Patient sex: F
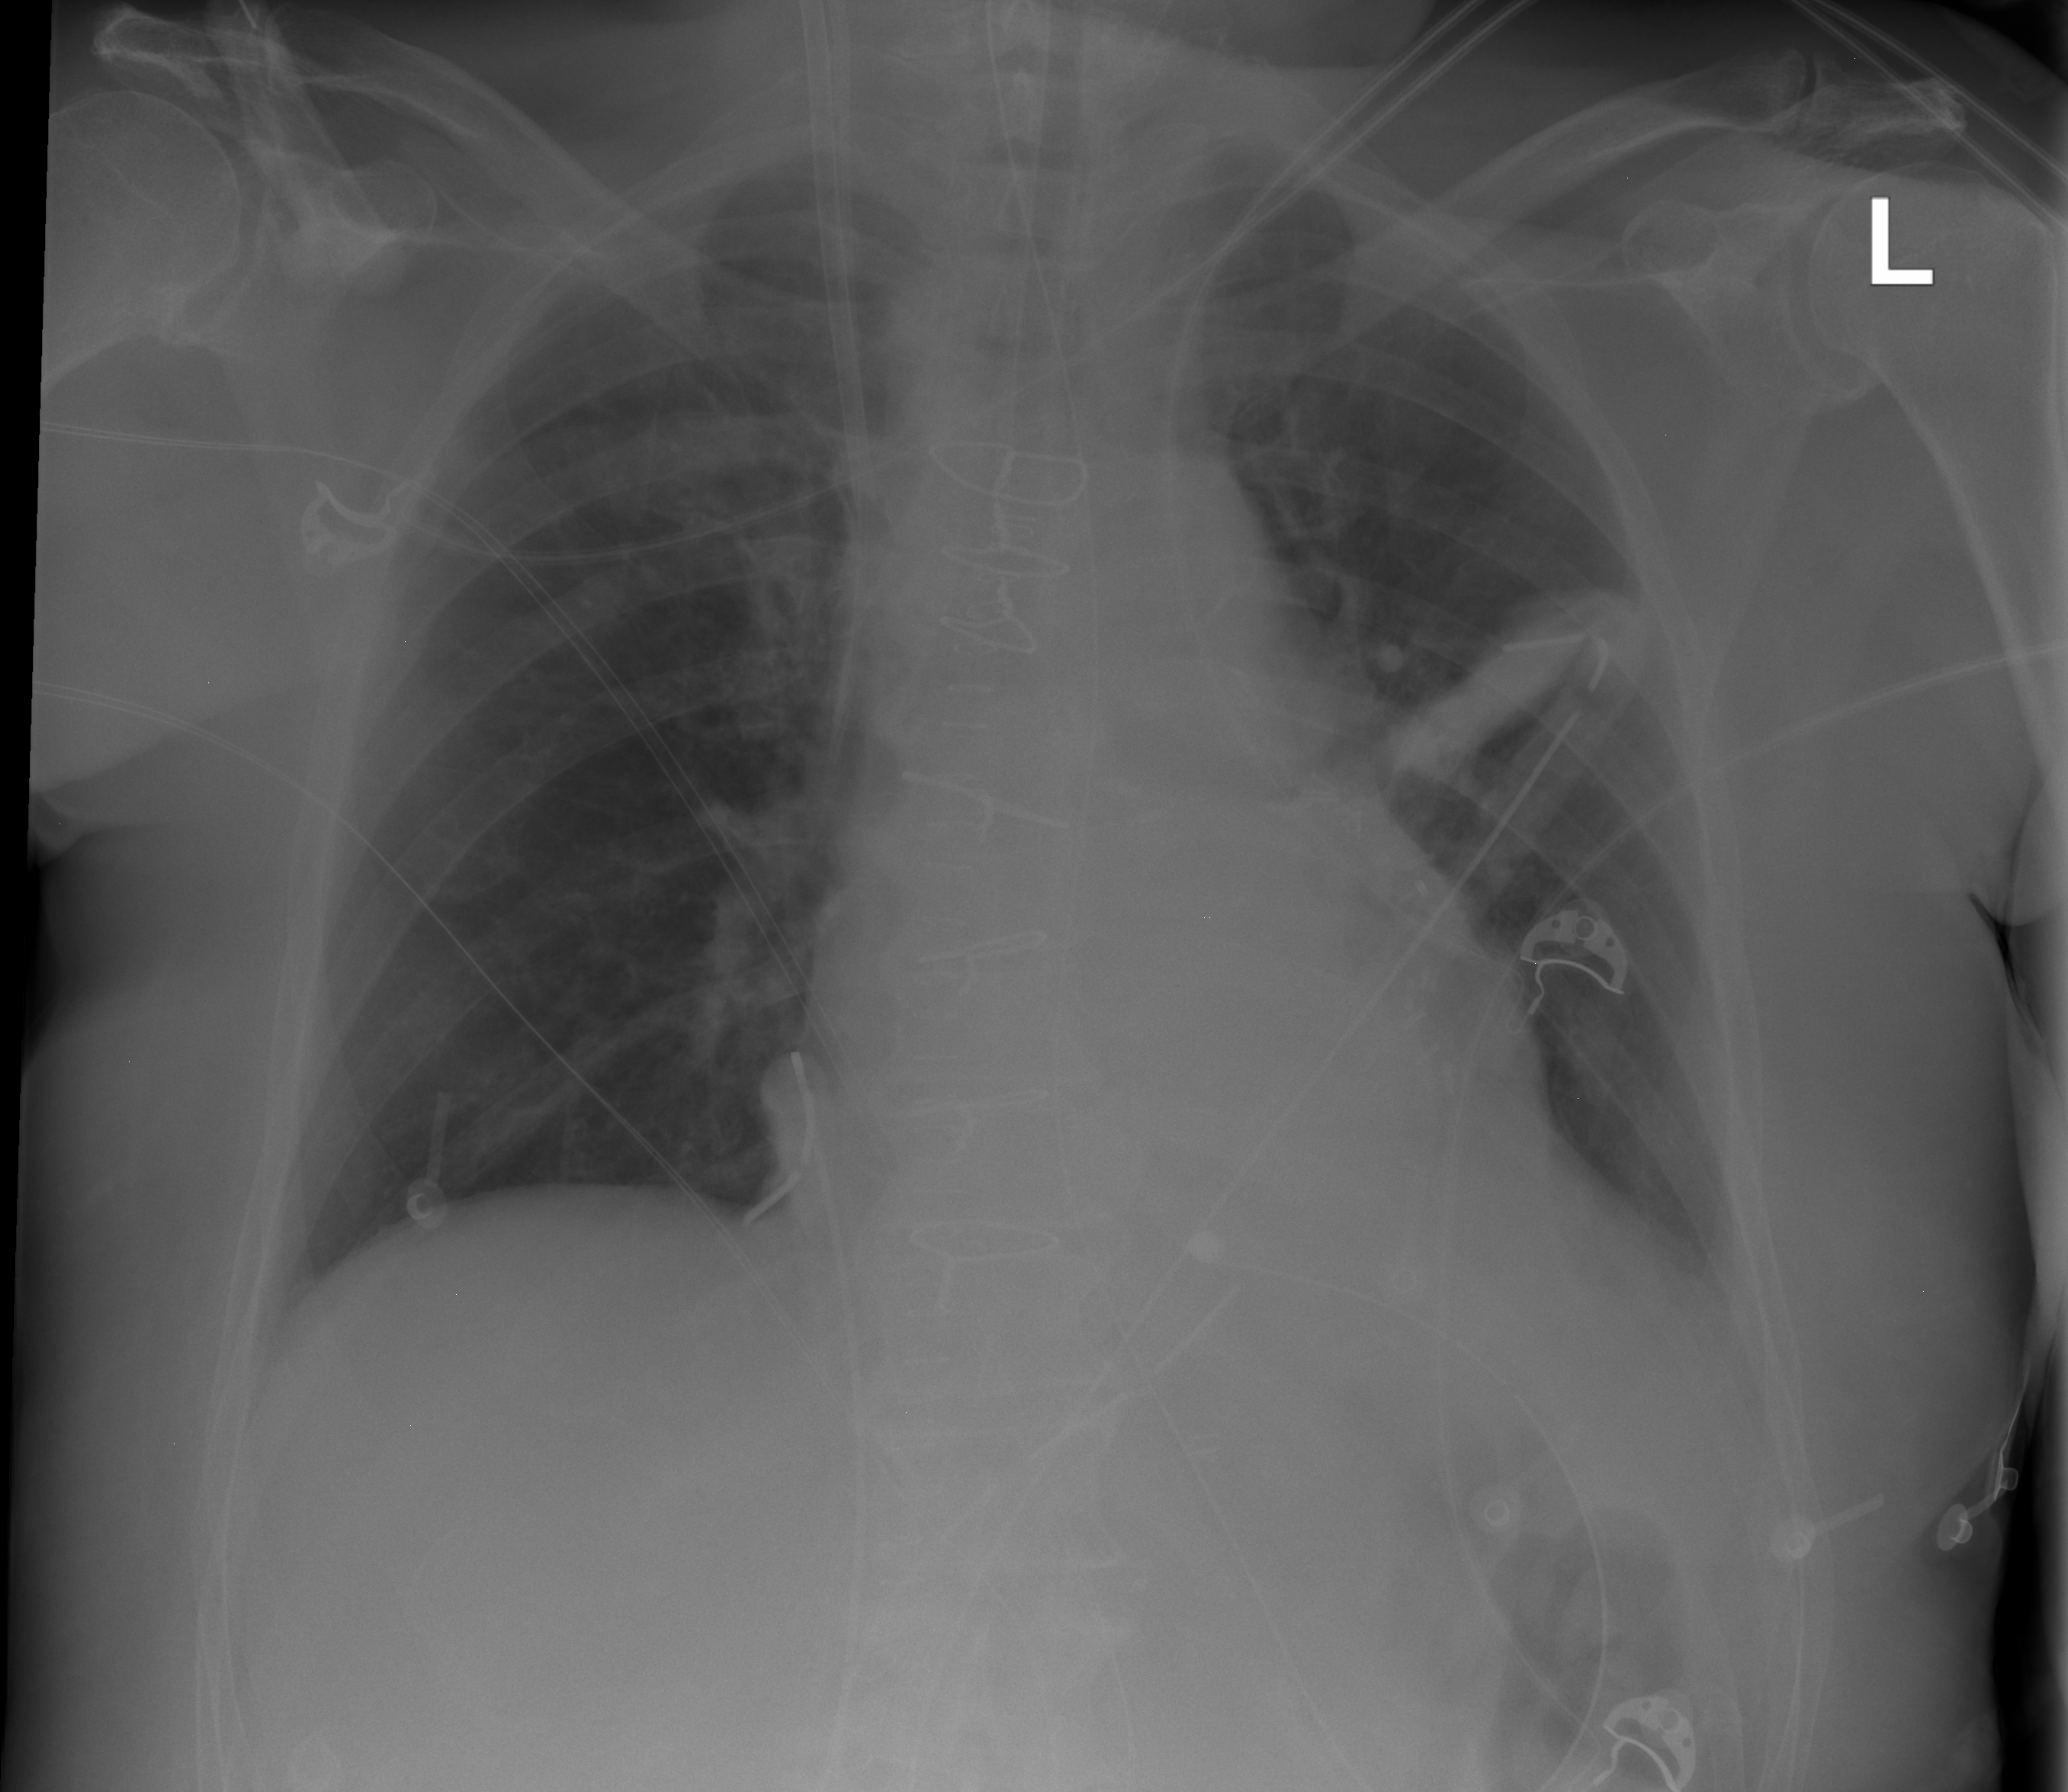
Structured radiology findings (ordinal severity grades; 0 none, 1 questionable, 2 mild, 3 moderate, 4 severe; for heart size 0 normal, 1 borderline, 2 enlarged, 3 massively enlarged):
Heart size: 0
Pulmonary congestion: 0
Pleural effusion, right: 0
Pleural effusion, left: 0
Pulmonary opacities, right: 0
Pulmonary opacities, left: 0
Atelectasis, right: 0
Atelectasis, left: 3